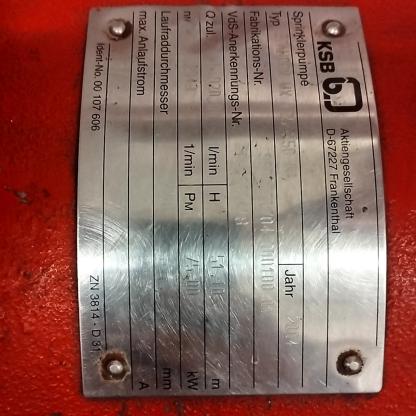
Klasa: tabliczka-znamionowa